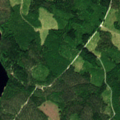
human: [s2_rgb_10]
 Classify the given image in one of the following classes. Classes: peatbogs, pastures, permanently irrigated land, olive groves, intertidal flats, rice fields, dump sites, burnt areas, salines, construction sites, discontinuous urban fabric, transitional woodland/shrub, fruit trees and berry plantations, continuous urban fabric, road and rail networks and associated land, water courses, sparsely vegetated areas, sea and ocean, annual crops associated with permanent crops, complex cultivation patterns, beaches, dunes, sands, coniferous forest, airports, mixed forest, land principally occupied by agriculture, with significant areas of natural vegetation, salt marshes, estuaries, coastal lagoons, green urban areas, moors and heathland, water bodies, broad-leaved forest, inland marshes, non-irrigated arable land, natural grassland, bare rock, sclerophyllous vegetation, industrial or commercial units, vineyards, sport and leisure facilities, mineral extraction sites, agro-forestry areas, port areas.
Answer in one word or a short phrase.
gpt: coniferous forest, mixed forest, transitional woodland/shrub, water bodies